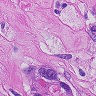
Metastatic tissue present: yes